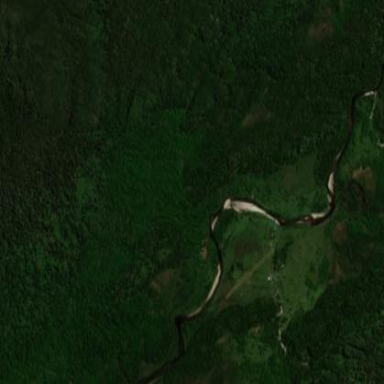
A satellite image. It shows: River flowing through natural landscape.